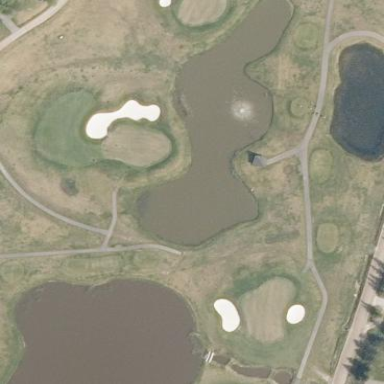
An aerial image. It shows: Water hazard on golf course. The hazard is natural water feature.